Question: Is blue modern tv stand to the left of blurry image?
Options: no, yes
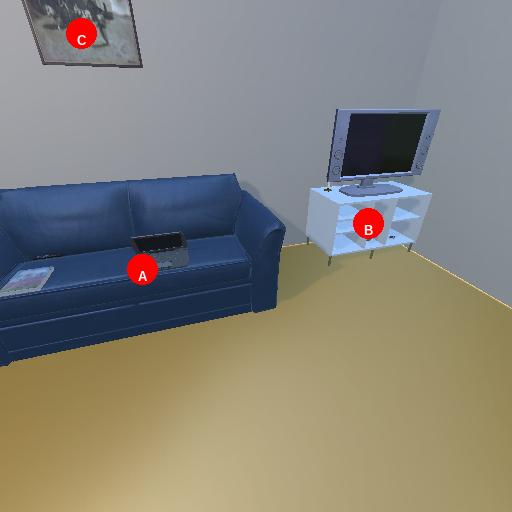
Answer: no